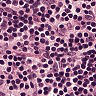
Metastatic tissue present: no